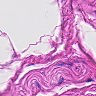
Metastatic tissue present: no